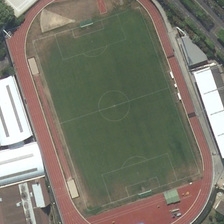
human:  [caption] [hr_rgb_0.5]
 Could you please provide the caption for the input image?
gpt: there is a ground track field with some square buildings beside .

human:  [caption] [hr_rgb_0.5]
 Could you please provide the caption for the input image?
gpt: the soccer playground is surrounded by a running track for athletics .

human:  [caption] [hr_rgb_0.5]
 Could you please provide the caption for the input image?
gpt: the playground with a runway is betweeen two white blocks .

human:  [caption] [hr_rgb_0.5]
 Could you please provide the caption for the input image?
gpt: bleachers with white ceilding is on the side of the ground track field .

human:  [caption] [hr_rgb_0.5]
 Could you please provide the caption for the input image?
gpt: several buildings and green trees are around a playground with a football field in it .